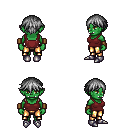
a pixel art fantasy rpg character, female body template, orc, green skin, maroon pirate shirt, gold greaves, gray short bangs hairstyle, leather bracers, metal boots, four views (front, back, left, right), 2x2 character sprite sheet, small pixel art, hard edges, no anti-aliasing